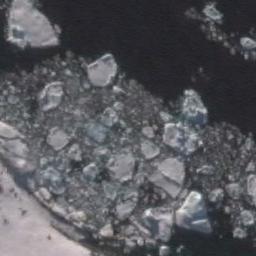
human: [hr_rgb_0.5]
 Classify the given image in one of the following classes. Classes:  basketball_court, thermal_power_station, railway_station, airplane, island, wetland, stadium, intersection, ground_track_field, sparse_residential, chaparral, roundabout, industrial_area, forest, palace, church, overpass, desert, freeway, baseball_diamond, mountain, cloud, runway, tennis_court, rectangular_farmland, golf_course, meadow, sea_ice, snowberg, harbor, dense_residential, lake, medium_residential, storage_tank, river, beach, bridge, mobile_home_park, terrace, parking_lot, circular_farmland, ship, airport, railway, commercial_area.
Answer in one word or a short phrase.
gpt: sea_ice